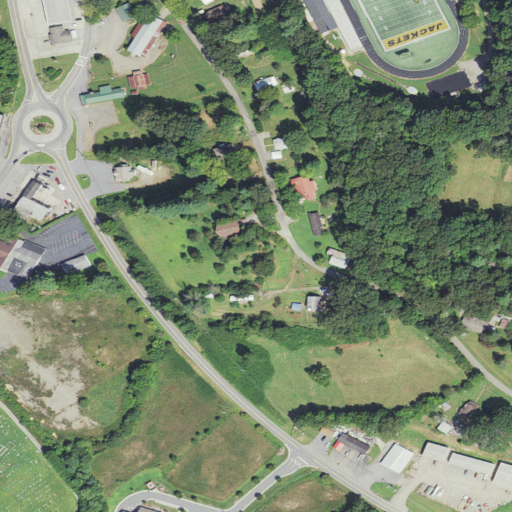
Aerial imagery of mountain in North Carolina named Orators Knob containing open development, medium intensity development, low intensity development, pasture, deciduous forest, high intensity development, and mixed forest